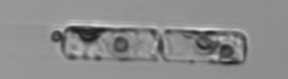
Label: Guinardia_delicatula